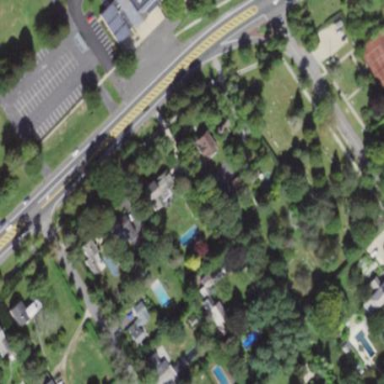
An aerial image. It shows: Cemetery.